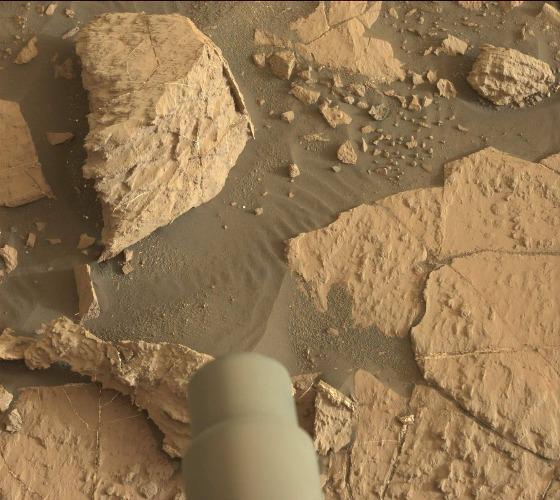
Terrain classes present: Background, Bedrock, Gravel / Sand / Soil